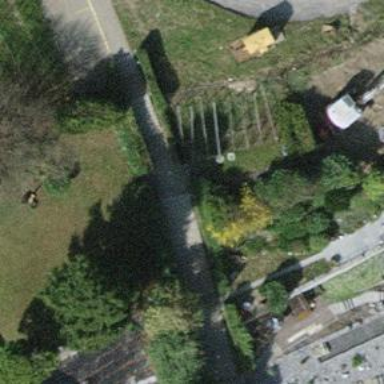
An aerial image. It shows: Road with steps.